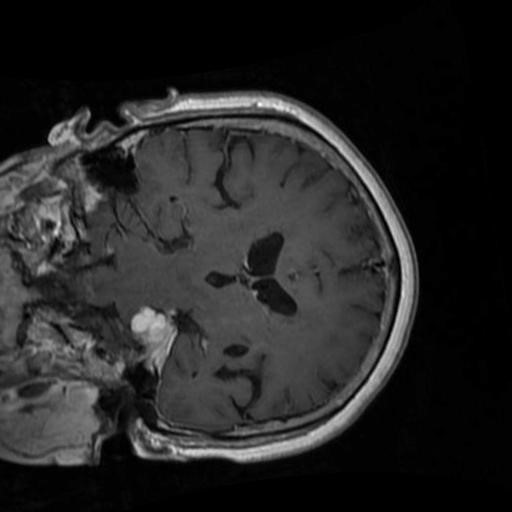
Label: brain_menin